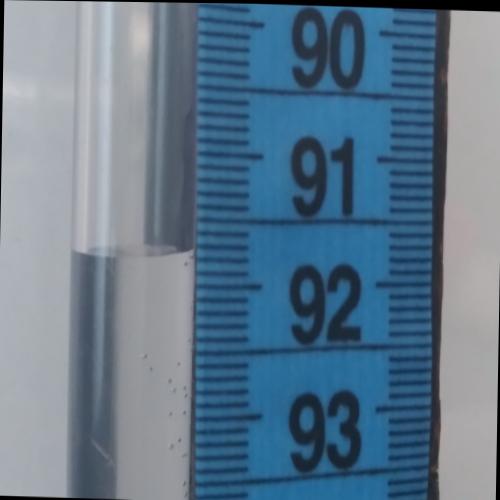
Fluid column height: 91.7 cm